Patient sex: M
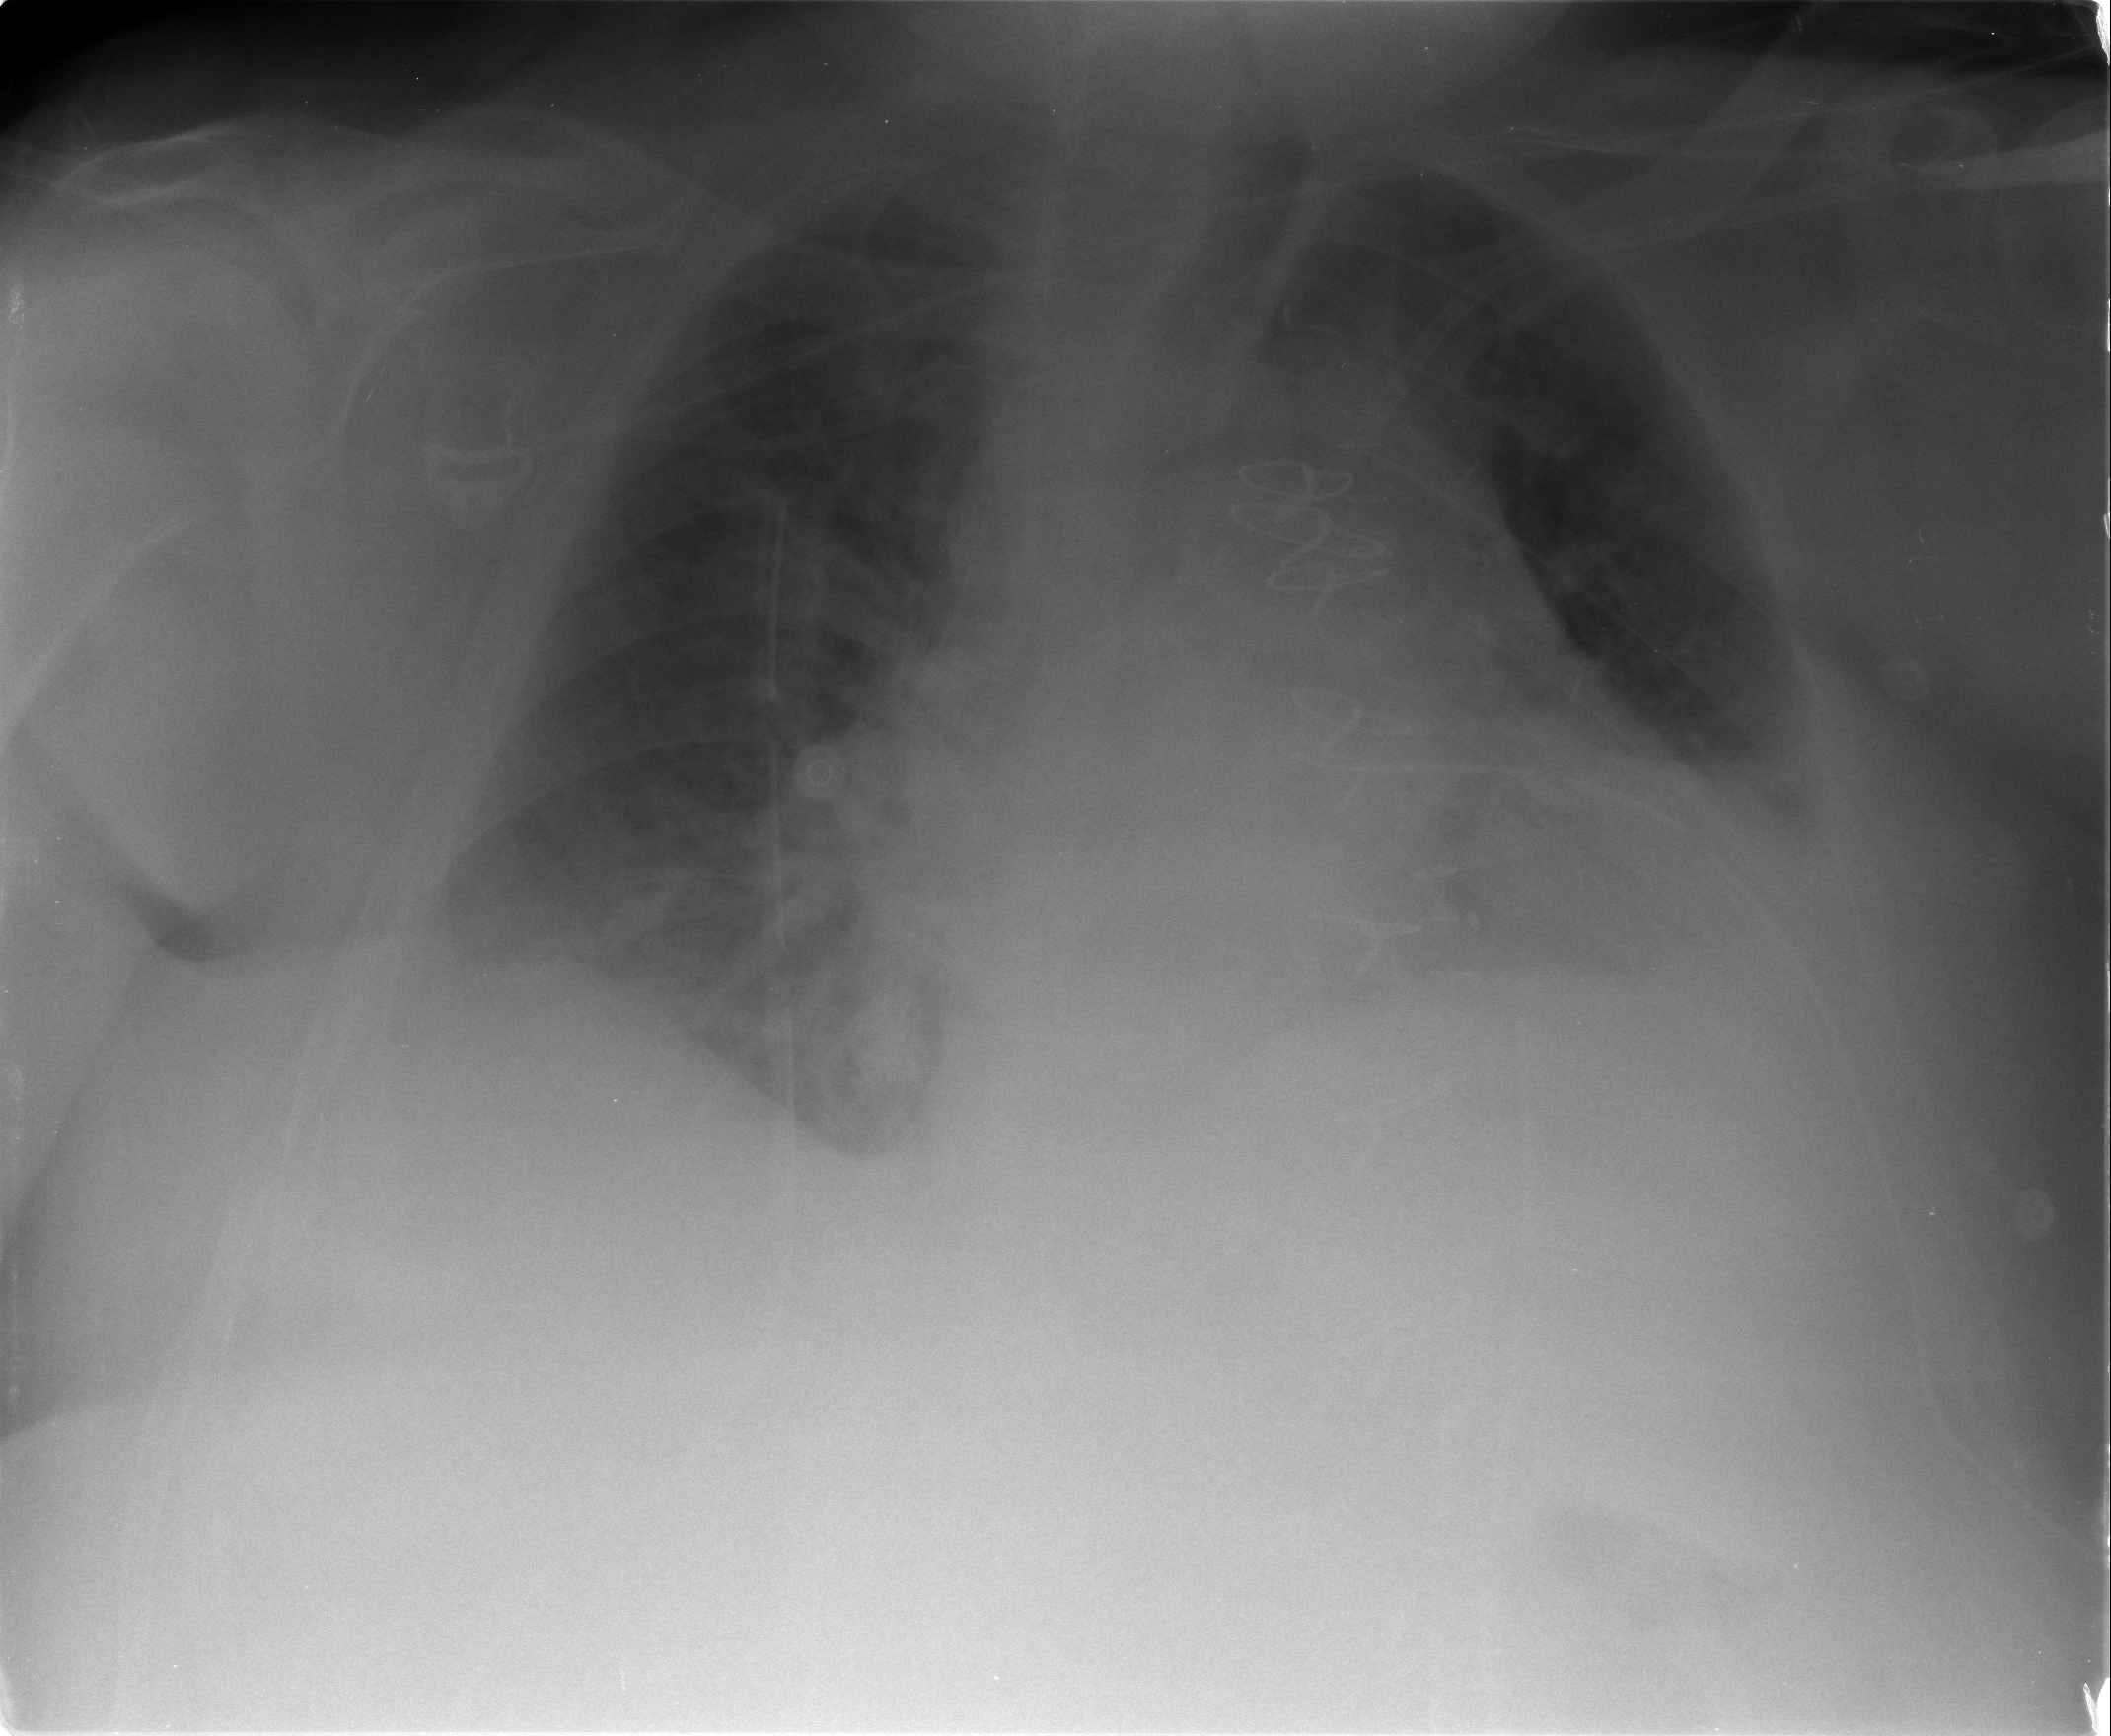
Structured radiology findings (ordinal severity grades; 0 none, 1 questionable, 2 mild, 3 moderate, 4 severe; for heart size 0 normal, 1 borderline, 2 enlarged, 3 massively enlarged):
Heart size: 2
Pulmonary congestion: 2
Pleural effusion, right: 2
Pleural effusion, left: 2
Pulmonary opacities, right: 0
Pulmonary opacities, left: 0
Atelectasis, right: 2
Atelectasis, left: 2